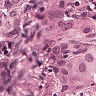
Metastatic tissue present: yes